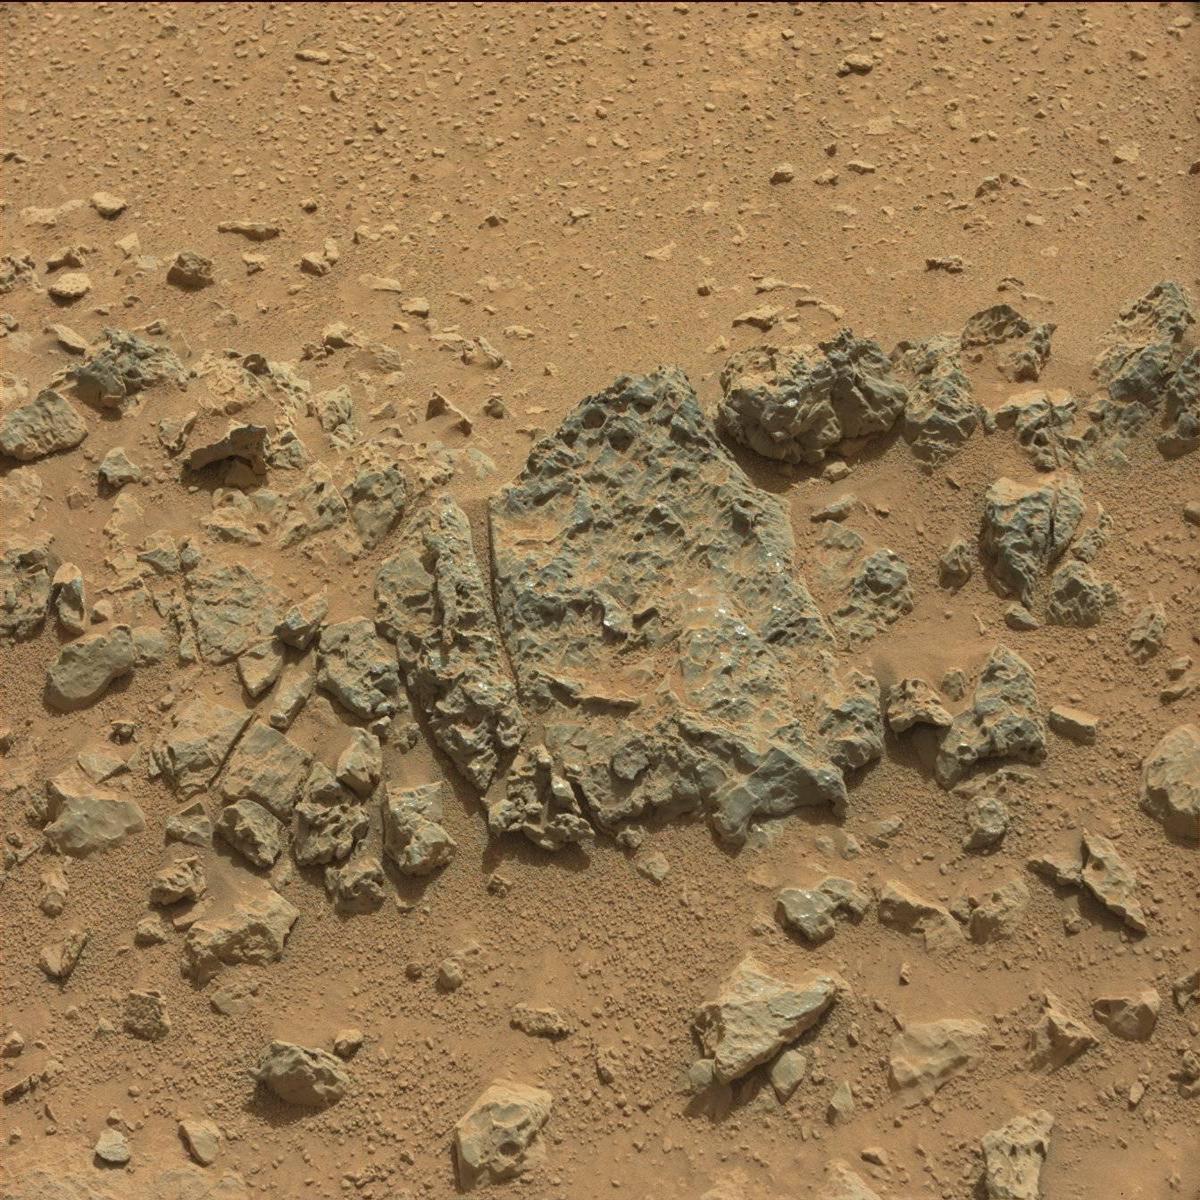
Terrain classes present: Bedrock, Sand / Soil